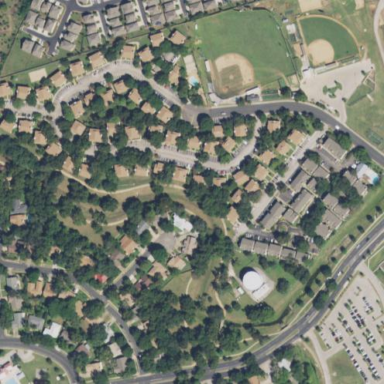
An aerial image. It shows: Village green area.